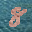
Label: 8